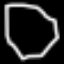
Label: octagon